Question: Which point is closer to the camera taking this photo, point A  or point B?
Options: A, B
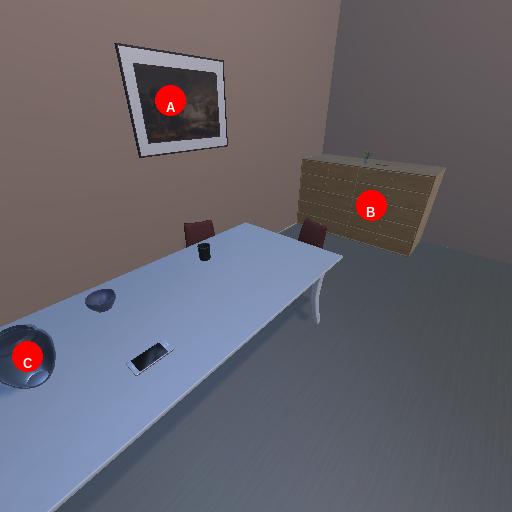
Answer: A